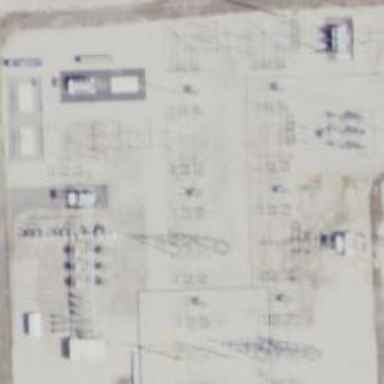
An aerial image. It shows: Switch for power supply.